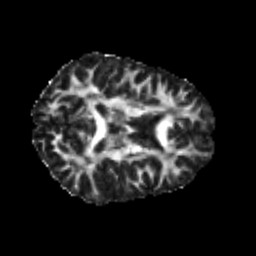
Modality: FA
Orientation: axial
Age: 22
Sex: male
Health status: healthy
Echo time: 0.074 s